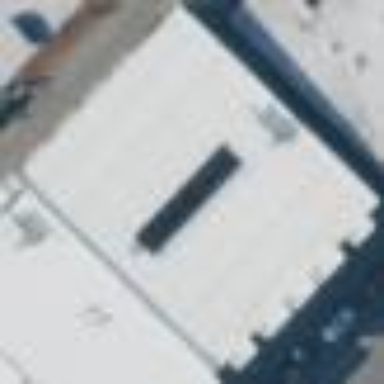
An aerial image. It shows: Commercial building.